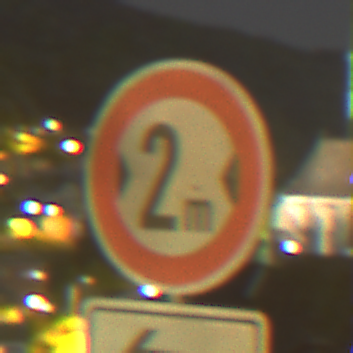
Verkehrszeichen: TatsaechlicheBreite2
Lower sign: RichtungsangabeDurchPfeile2
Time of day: Night
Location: Outdoor (Urban)
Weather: PartlyCloudy
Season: NotSpecified
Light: Artificial